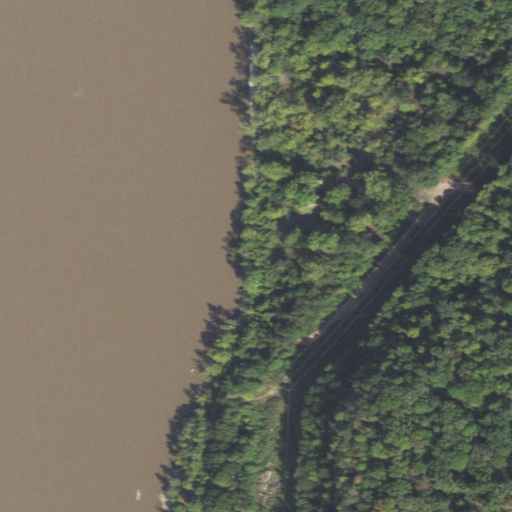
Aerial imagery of valley in Illinois named Trestle Hollow containing open water, deciduous forest, woody wetlands, and mixed forest